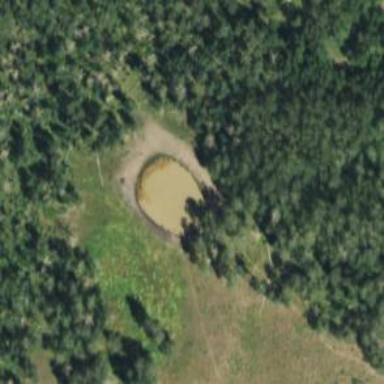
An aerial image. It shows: Reservoir.